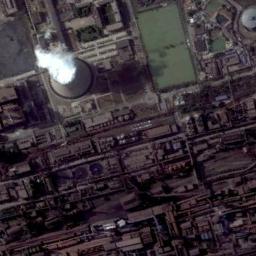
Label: thermal_power_station